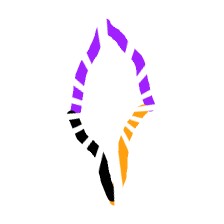
Shape: rhombus